Question: i don't know what is the expected problem in fetching rows :\
why the result look like this ?
'''
$result=mysql_query($query);
$tbl.="<table id=tblsearch align =center border=0 >
<tr bgcolor=gray>";
$RowNum =mysql_num_fields($result);
//name of field :) ....
for($col=0;$col<$RowNum;$col++)
$tbl.='
<th font color=white>'.
mysql_field_name($result, $col).'</font></th>';
//update/delete OK
$tbl.='
</tr>';
$rownow=1;
while ($row =mysql_fetch_row($result)) { //fetch_row
$tbl.'<tr onmousemove="HighLightRow($rownow)" bgcolor=#eehh99';
if ($rownow%2==0)
$tbl.="#669999>";
else
$tbl.="#66CC99>";
$rownow++;
for($col=0;$col<$RowNum;$col++)
$tbl.='
<td> $row[$col] </td>';
$tbl.='</tr>';
}//while
if(mysql_errno()==0)
return $tbl.'</table>';
else
return "error".mysql_error();
}//function
'''

please don't tell me to use mysqli instead of mysql -_- i will in future i'm a student and To become a master first i must learn to be a student.
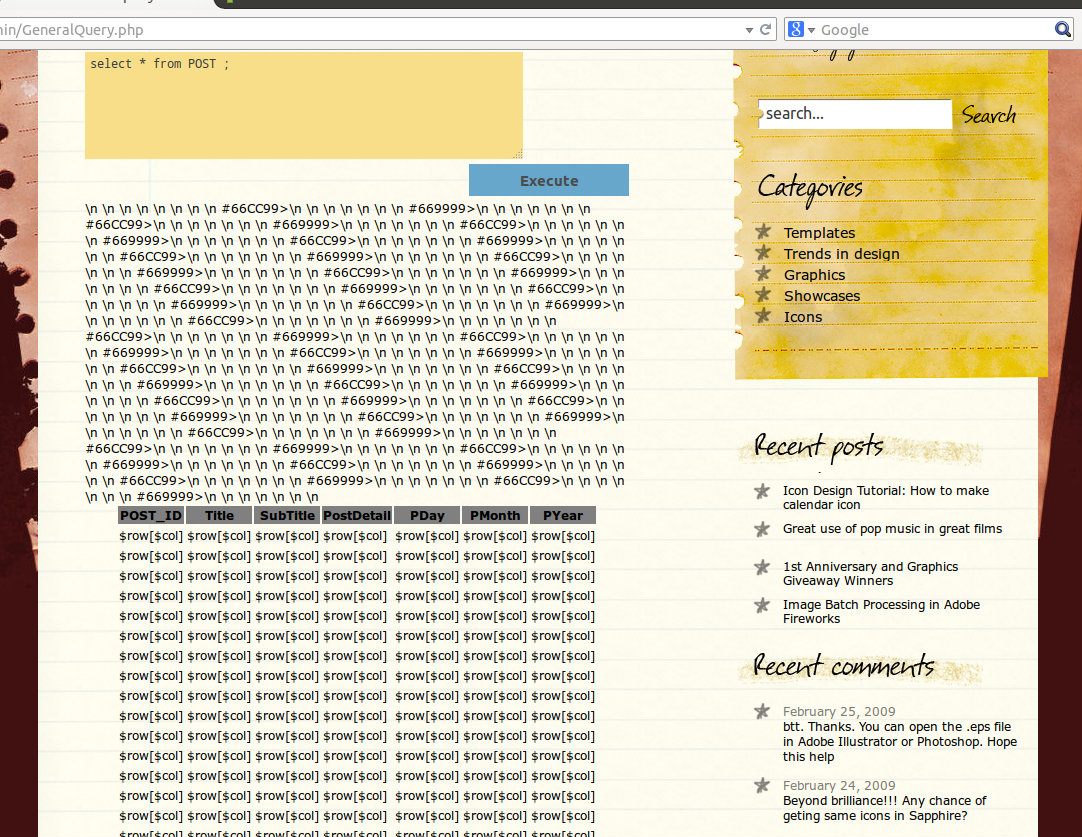
Answer: Variables are only expanded inside double quotes, not single quotes. So change:
'''
$tbl.'<tr onmousemove="HighLightRow($rownow)" bgcolor=#eehh99';
'''
to:
'''
$tbl."<tr onmousemove="HighLightRow($rownow)" bgcolor=#eehh99";
'''
and:
'''
$tbl.='
<td> $row[$col] </td>';
'''
to:
'''
$tbl.="
<td> $row[$col] </td>";
'''